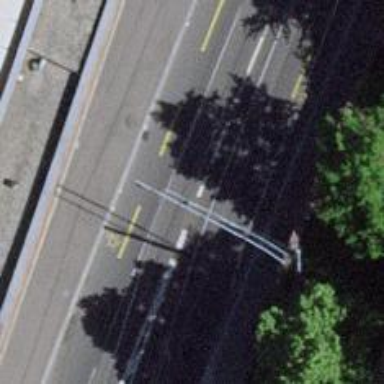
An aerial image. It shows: Tram railway with 1 track and contact lines for electrification.